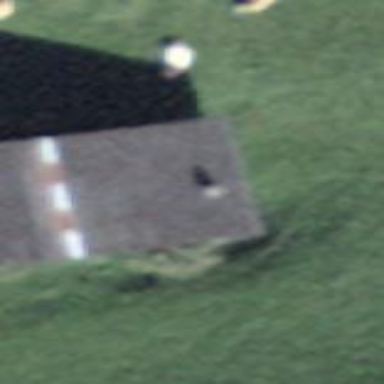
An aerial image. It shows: Barn.